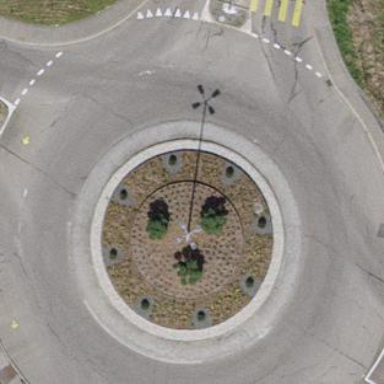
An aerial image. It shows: Primary highway with asphalt surface leading to roundabout.